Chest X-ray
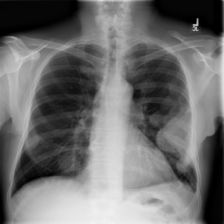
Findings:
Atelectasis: negative
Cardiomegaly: negative
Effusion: negative
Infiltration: negative
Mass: positive
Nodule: negative
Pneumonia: negative
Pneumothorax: negative
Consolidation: negative
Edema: negative
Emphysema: positive
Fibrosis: negative
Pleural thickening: negative
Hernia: negative